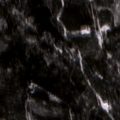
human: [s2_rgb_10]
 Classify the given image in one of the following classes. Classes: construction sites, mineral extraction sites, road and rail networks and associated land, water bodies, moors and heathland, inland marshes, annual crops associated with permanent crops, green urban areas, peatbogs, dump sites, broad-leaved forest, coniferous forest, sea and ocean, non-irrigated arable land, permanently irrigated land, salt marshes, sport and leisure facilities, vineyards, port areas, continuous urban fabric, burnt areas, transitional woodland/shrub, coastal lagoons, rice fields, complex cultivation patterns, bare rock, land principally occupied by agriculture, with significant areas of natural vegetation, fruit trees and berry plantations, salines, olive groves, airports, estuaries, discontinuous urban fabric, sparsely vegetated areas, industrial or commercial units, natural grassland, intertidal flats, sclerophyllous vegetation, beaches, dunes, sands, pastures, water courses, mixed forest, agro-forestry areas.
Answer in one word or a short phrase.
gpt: coniferous forest, mixed forest